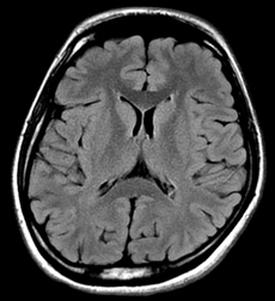
Label: notumor